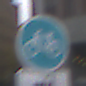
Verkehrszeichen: Radweg
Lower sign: MehrspurigeFahrzeugeFrei8
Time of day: MorningAfternoon
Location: Outdoor (Urban)
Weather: Overcast
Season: NotSpecified
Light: Natural